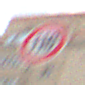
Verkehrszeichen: Geschwindigkeit110
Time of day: MorningAfternoon
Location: Outdoor (Urban)
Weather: PartlyCloudy
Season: NotSpecified
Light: Natural